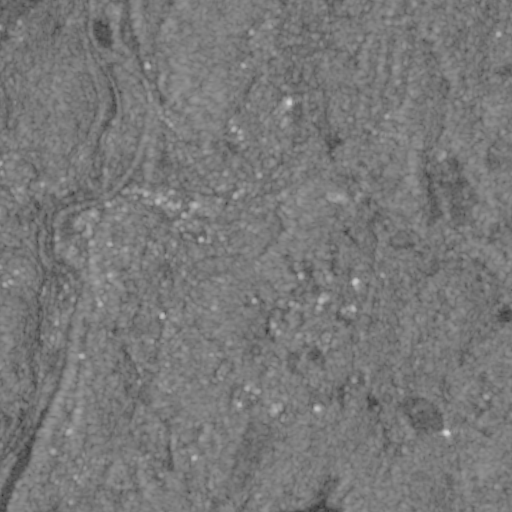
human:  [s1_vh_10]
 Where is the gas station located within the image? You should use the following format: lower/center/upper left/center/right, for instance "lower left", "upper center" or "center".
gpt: The gas station is located in the center left of the image.
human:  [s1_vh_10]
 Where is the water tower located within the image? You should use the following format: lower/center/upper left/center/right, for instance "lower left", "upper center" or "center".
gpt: The water tower is located in the lower center of the image.
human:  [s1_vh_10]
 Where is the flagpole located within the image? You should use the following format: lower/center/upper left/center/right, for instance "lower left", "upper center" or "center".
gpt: The flagpole is located in the center left of the image.
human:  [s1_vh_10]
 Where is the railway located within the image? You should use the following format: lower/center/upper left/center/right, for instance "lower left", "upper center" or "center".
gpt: The railway is located in the left of the image.
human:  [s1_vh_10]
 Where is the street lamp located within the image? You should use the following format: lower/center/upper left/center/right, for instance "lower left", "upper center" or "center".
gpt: The street lamp is located in the upper left of the image.
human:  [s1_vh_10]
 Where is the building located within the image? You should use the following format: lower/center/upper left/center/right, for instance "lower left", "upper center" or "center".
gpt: There is no building in the image.

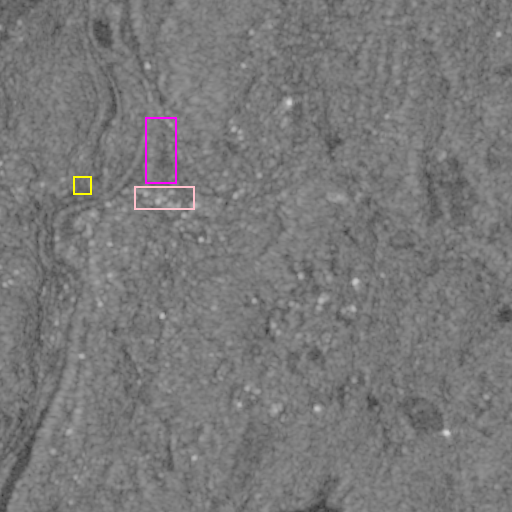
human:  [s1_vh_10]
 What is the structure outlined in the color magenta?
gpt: The structure outlined in magenta is a park.
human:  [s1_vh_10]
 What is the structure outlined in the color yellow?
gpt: The structure outlined in yellow is a parking lot.
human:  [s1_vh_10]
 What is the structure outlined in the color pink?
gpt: The structure outlined in pink is a building.
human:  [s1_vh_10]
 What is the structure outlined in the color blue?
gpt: There is no blue outline.